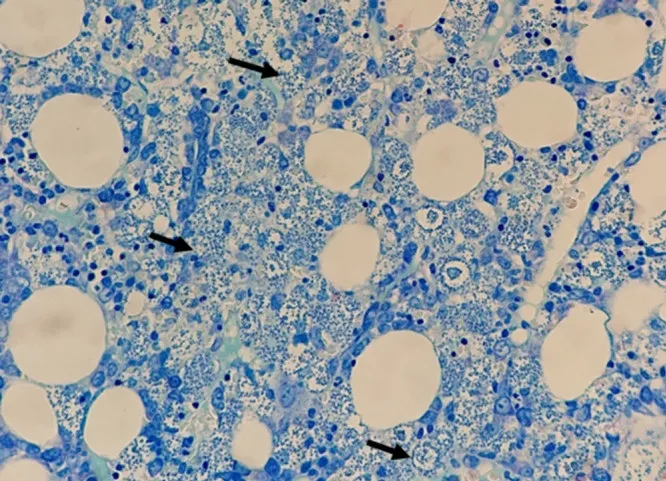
Photomicrograph of the bone marrow using Giemsa special stain, highlighting the macrophage-filled L. amastigotes (black arrows).
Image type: pathology (giemsa)